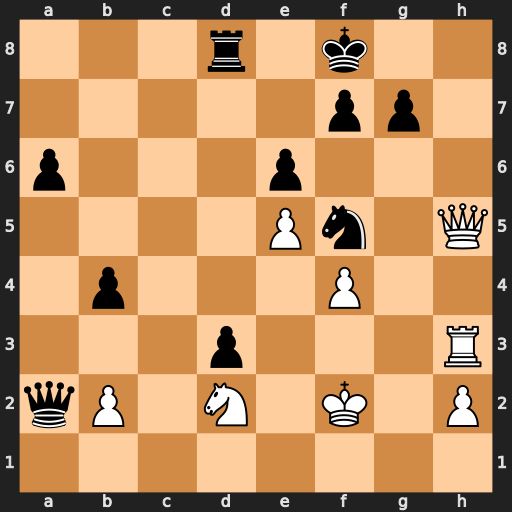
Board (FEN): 3r1k2/5pp1/p3p3/4Pn1Q/1p3P2/3p3R/qP1N1K1P/8
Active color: w
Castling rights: -
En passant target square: -
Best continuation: Qg5 f6 exf6 Qd5 Rh8+